Question: how do apps like allrecipies, or the bbc news website, implement the horizontal scrolling?

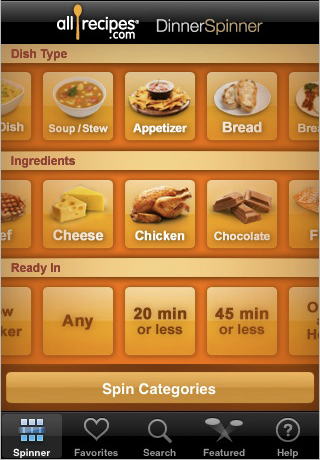
Answer: One way to do it is with horizontal tableviews.
There are a few examples if you search for them. Such as <URL> etc.